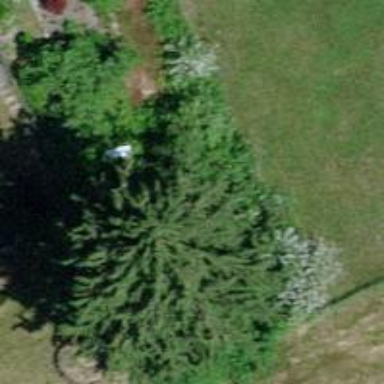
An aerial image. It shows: Needle-leaved tree in nature.